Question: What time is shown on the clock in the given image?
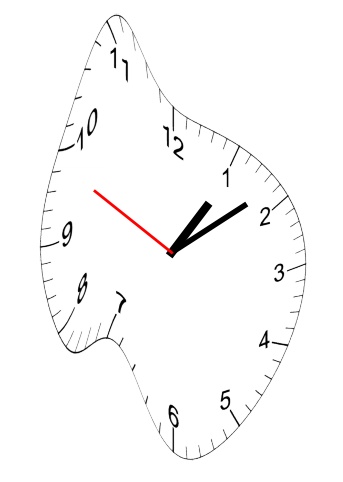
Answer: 01:08:49